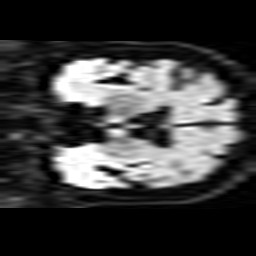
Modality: TRACE
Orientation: coronal
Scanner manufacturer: philips
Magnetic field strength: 1.5 T
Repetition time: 2.898 s
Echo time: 0.06357 s